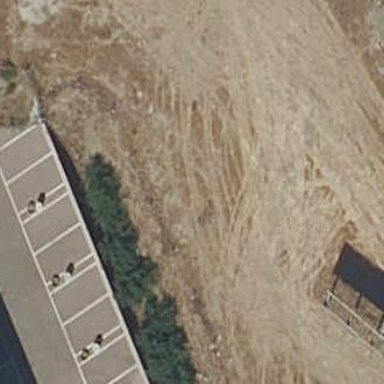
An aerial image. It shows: Car wash facility located inside building.